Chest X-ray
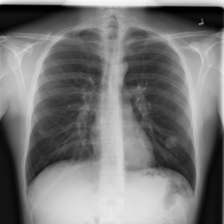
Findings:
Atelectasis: negative
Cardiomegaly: negative
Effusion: negative
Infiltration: negative
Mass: negative
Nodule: negative
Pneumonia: negative
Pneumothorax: negative
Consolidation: negative
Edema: negative
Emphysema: negative
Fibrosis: negative
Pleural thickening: negative
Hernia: negative